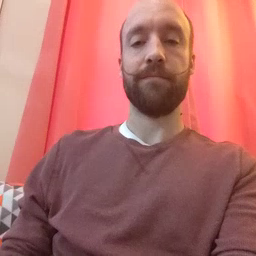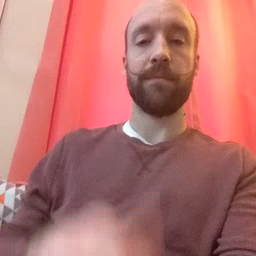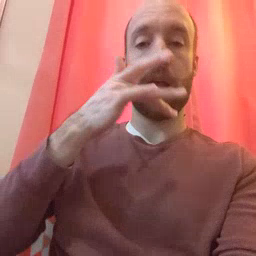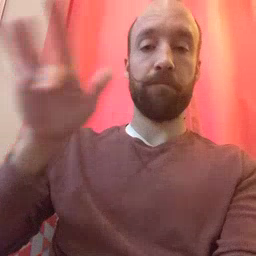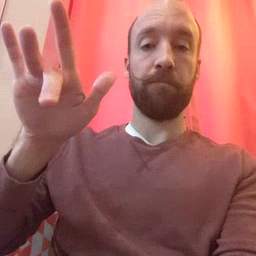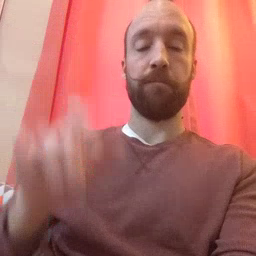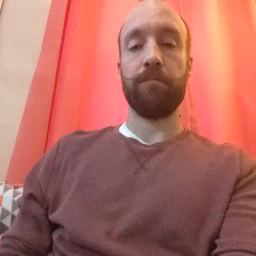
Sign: empty